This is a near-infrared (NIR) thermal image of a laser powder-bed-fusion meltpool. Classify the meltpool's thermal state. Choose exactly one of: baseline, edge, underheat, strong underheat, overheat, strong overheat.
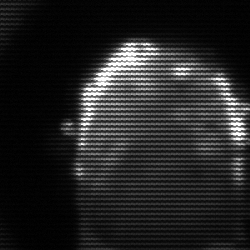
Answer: baseline